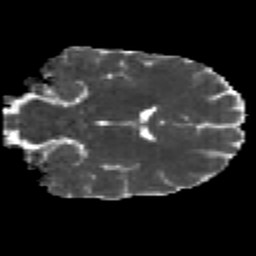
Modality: MD
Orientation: coronal
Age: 21
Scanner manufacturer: siemens
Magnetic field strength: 3 T
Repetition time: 2.2 s
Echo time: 0.084 s